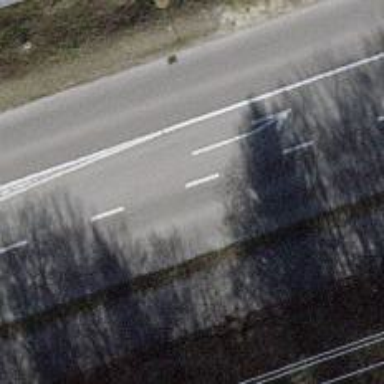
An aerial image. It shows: Tertiary road with asphalt surface and cycle track.